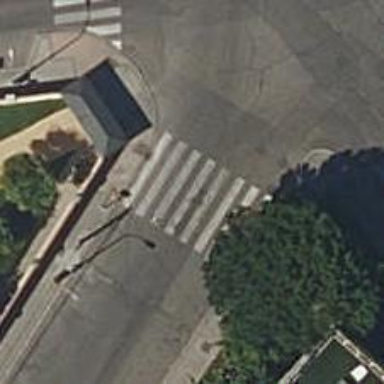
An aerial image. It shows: Crossing on the road.